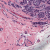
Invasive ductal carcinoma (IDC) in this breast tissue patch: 1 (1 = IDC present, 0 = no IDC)